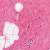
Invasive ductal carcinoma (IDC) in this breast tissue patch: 0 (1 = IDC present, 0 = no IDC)